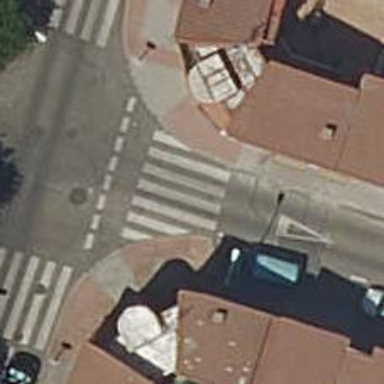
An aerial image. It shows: Uncontrolled road crossing.